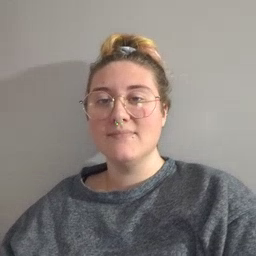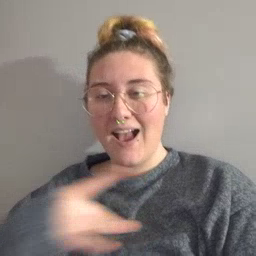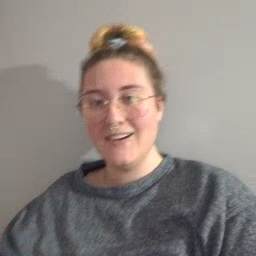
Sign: like